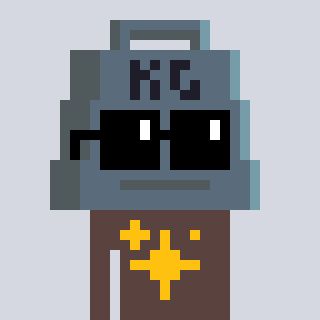
a pixel art character with square black sunglasses, a weight-shaped head and a darkbrown-colored body on a cool background